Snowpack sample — Snodgrass Mountain, Crested Butte, Colorado (2/4/25, 12:06 PM MST)
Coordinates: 38.923, -106.968
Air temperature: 35 °F
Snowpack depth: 80 cm
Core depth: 70 cm
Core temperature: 32 °F
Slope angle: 14°, slope face: 78°
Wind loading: low
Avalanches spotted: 0
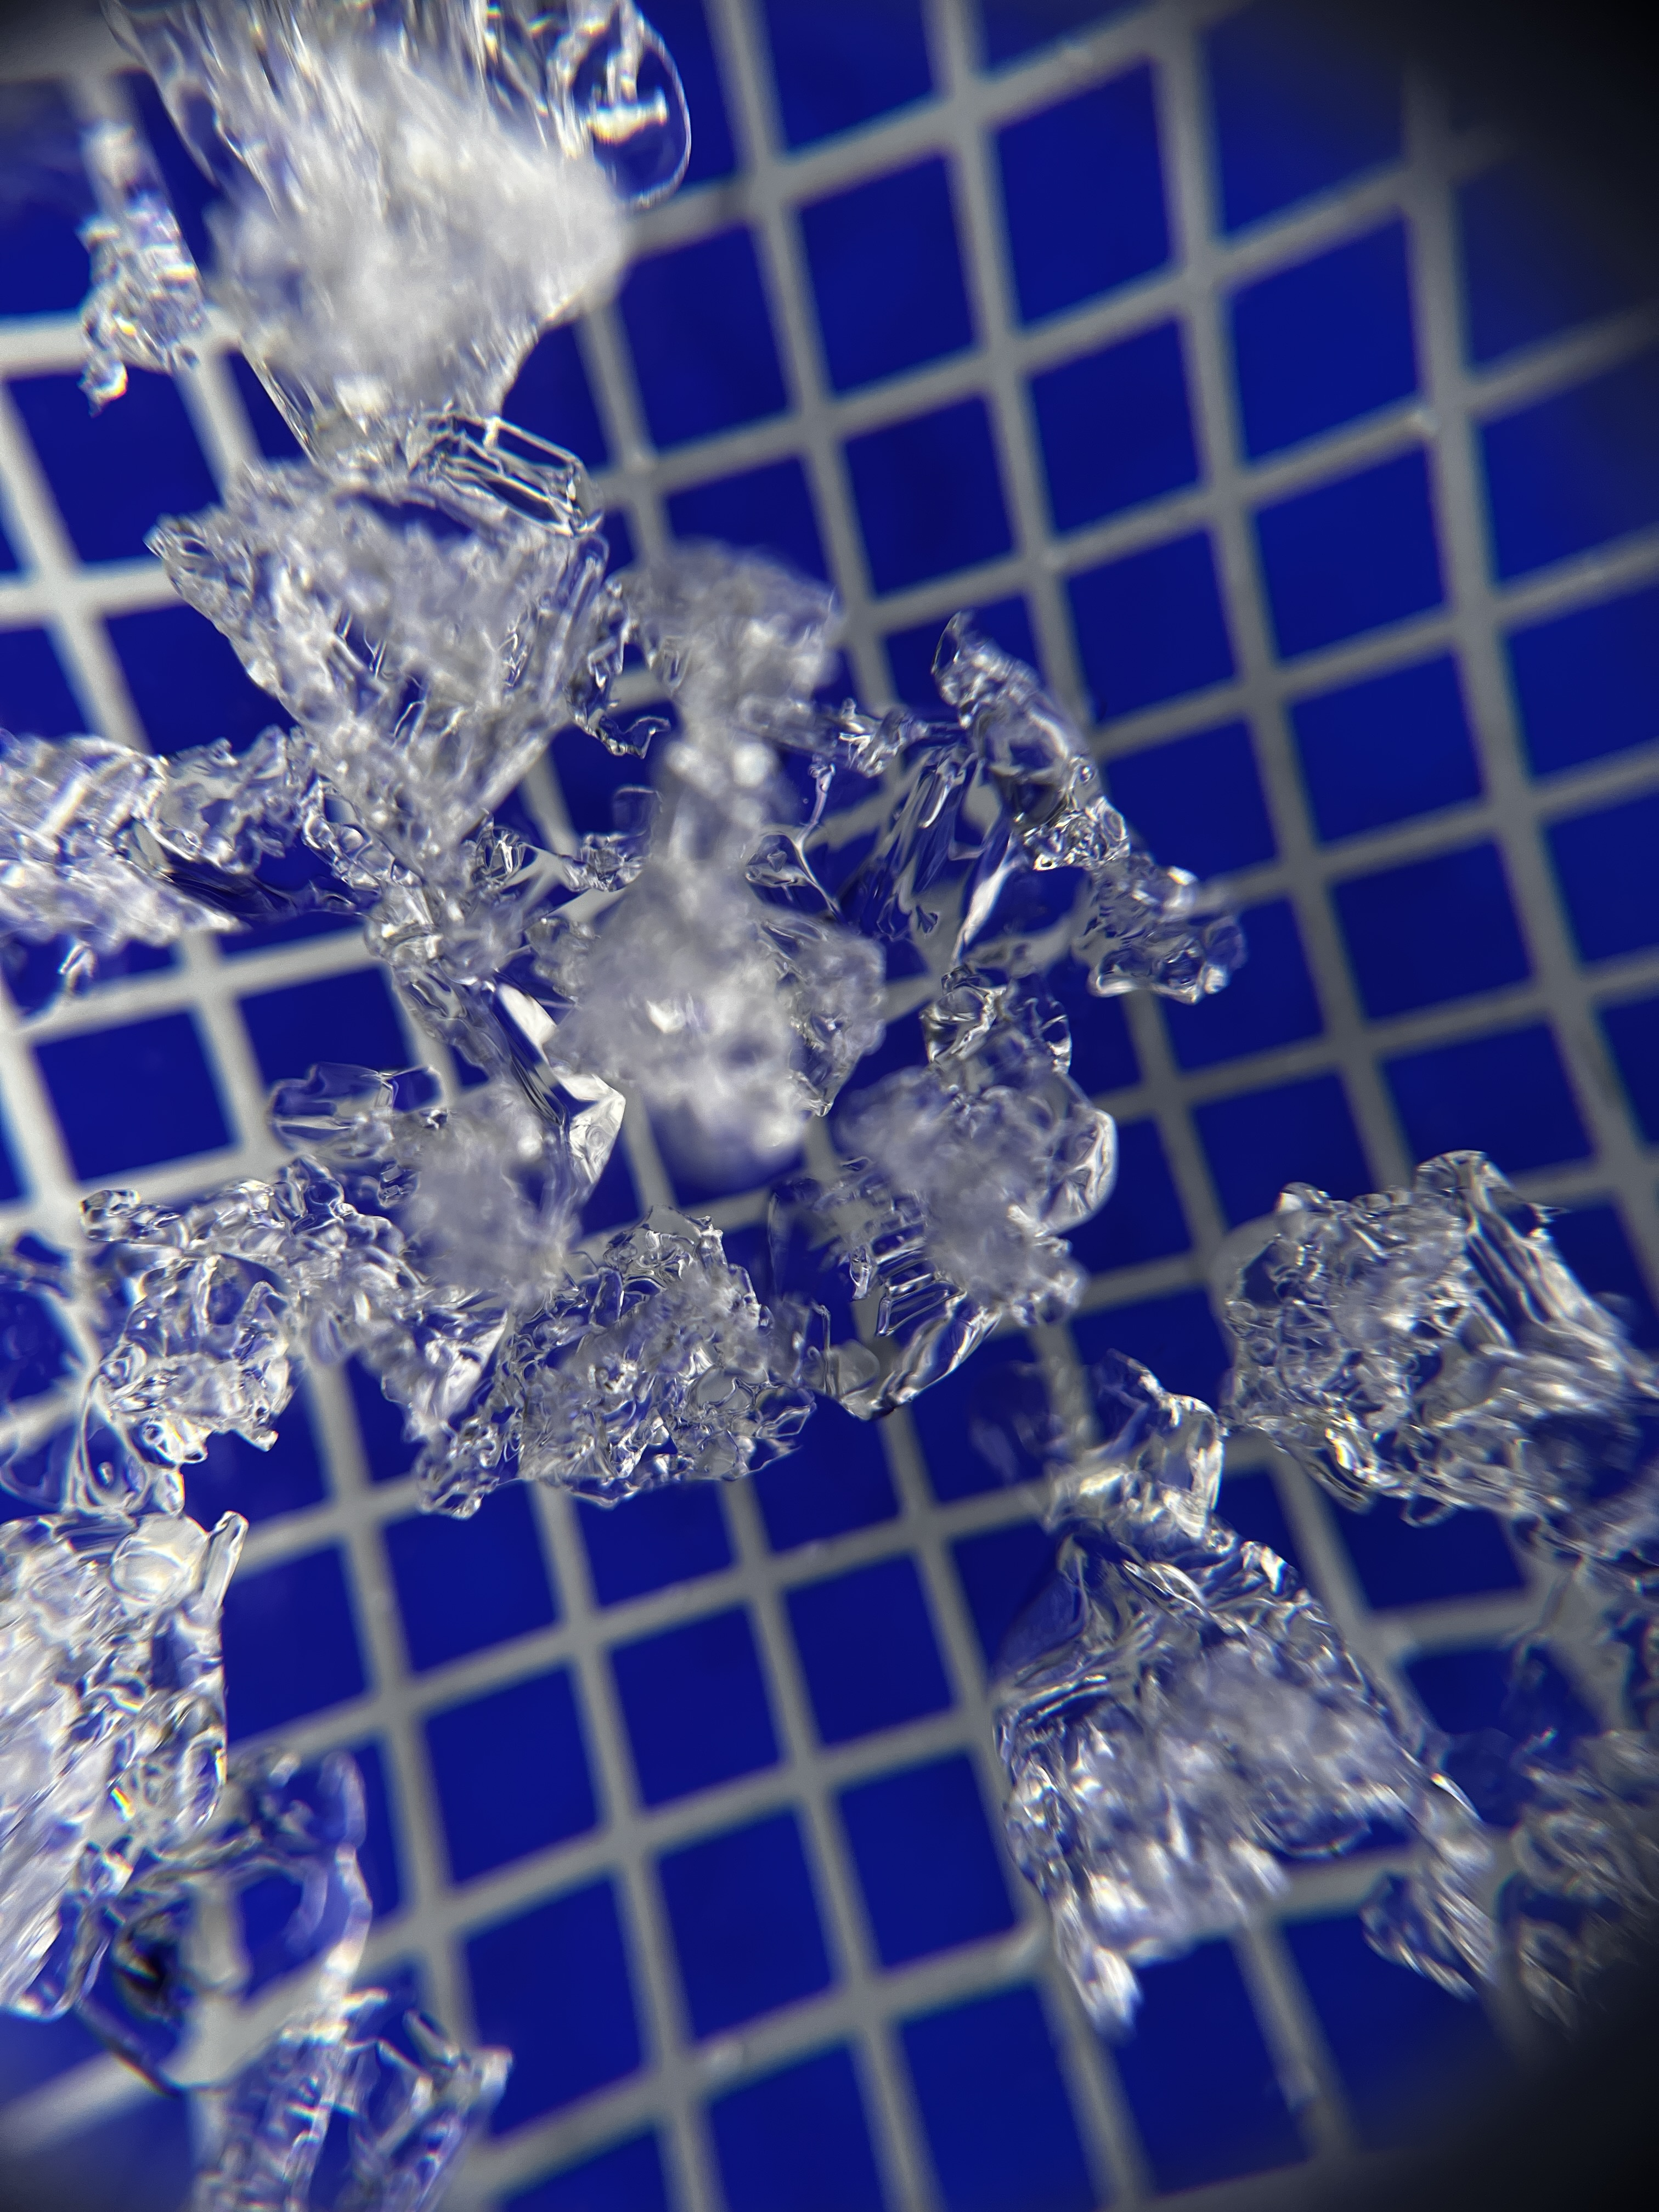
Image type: magnified_profile
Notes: No avalanches nearby, unusually warm weather for the last month reported by residents, Collected 25 yards from treeline